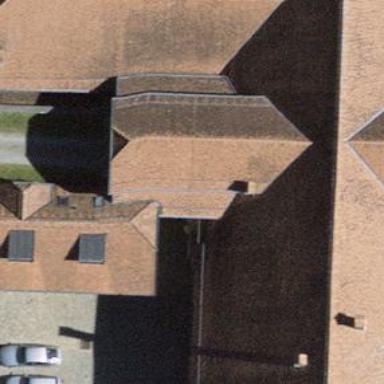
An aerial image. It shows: Farm building.